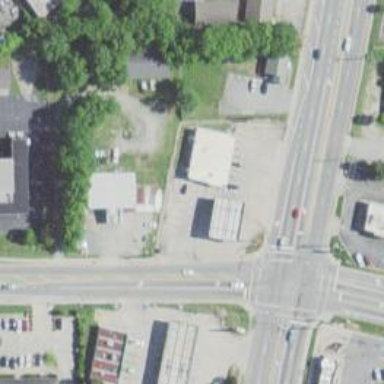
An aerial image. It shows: Convenience shop.